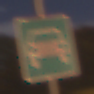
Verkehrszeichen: Kraftfahrstrasse
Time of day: Night
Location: Outdoor (Suburban)
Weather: PartlyCloudy
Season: NotSpecified
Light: Artificial